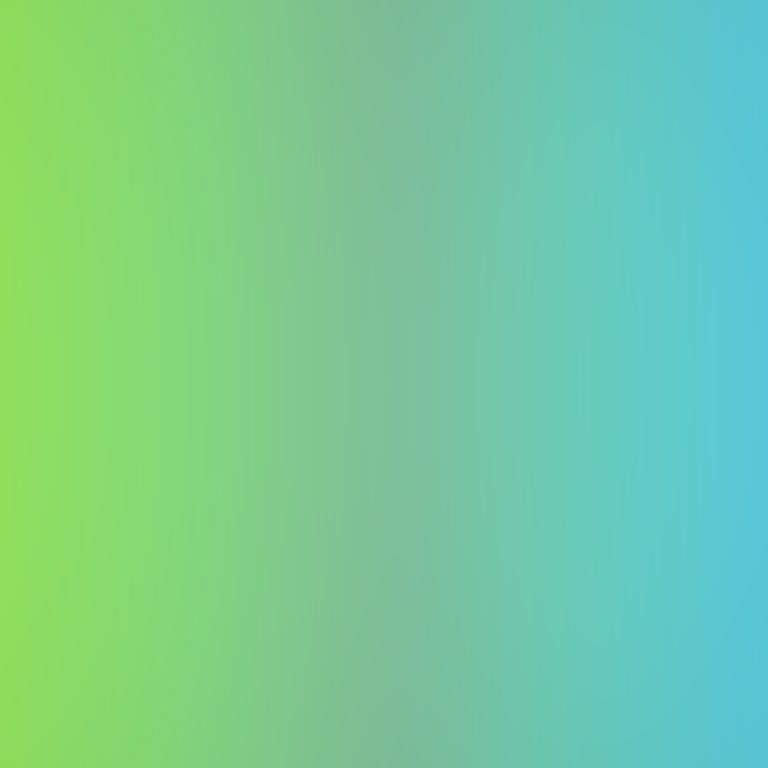
Abstract light effect, smooth gradient from soft green to gentle cyan, calm atmosphere, diffuse light, no room, no furniture, no objects.